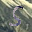
Label: 5